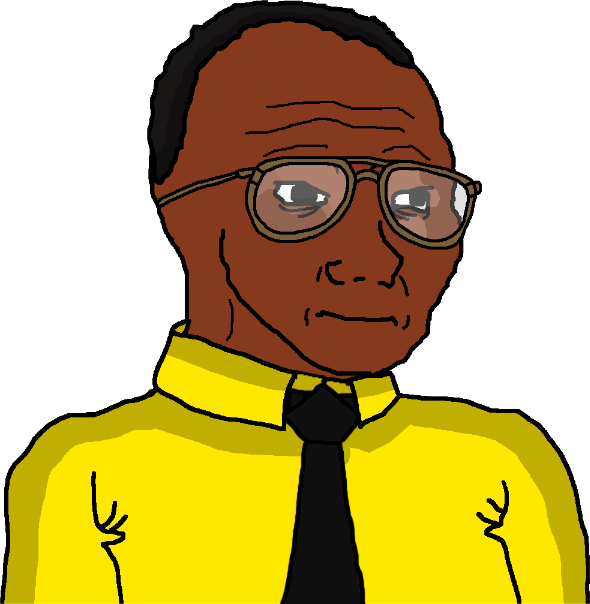
Label: 5_Blackjak